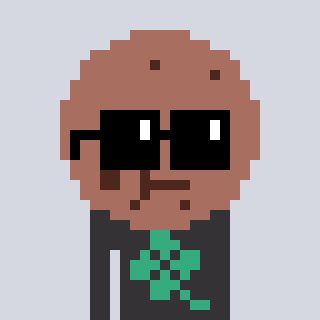
a pixel art character with square black sunglasses, a cookie-shaped head and a grayscale-colored body on a cool background